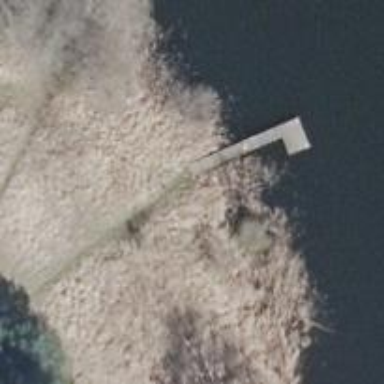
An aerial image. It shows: Man-made pier.